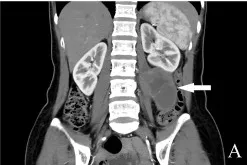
(A) Contrast-enhanced computed tomography scan of abdominal pelvic cavity showed a huge cystic and solid mass (white arrow) in the left retroperitoneal space.
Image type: radiology (ct)